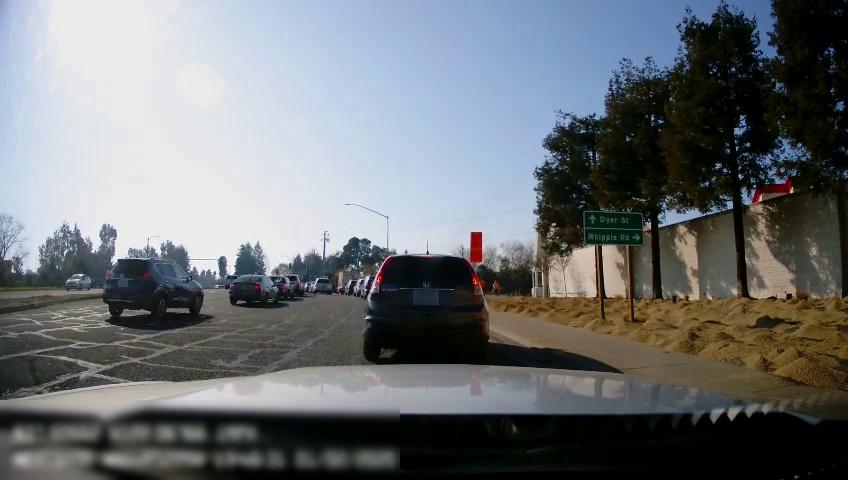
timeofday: Dusk/Dawn/Twilight
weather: Sunny
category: Drivable Space
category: Drivable Space
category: Vehicles | Car
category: Vehicles | SUV
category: Vehicles | SUV
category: Vehicles | SUV
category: Vehicles | Car
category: Vehicles | SUV
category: Vehicles | SUV
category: Vehicles | SUV
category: Vehicles | SUV
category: Vehicles | SUV
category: Vehicles | Truck
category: Vehicles | SUV
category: Pedestrians
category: Pedestrians
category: Traffic | Signs
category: Traffic | Signs